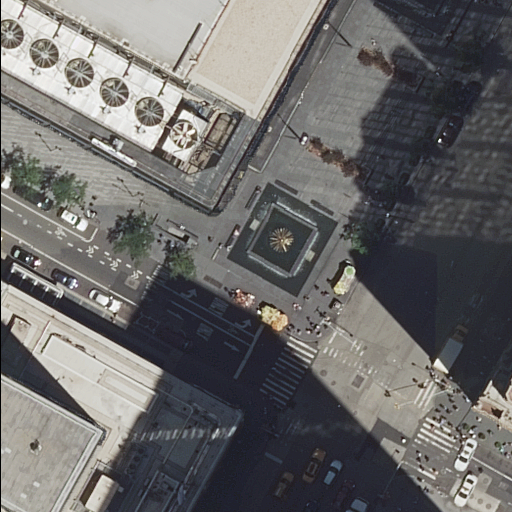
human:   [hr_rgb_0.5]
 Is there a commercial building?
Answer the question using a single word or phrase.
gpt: yes

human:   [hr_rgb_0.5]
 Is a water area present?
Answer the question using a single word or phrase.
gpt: yes

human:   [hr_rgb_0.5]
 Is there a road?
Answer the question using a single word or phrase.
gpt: yes

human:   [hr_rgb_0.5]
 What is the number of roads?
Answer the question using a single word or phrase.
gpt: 3

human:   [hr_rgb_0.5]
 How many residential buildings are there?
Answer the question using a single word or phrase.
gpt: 2

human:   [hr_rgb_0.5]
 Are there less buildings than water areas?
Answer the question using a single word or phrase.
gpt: no

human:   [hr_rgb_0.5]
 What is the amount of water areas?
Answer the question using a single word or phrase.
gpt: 2

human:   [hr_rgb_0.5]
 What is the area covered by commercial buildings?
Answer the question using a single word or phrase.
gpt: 1847m2

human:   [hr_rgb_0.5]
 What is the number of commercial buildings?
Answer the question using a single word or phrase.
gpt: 1

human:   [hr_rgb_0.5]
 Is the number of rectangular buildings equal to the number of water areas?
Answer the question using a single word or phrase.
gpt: no

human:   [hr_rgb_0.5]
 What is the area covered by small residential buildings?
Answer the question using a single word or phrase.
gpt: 3m2

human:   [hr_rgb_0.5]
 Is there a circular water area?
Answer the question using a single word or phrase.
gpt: no

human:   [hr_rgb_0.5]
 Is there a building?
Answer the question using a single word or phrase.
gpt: yes

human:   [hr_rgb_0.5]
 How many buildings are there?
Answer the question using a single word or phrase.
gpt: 3

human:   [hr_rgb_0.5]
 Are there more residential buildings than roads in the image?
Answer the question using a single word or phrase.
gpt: no

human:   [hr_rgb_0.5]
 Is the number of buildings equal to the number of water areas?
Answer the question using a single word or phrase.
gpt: no

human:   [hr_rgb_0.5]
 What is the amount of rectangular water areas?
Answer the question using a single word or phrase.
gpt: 2

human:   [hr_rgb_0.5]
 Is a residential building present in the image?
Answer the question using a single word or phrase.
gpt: yes

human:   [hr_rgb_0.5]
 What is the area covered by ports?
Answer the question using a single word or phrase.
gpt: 0m2

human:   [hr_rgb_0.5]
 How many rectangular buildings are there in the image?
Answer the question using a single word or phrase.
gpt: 3

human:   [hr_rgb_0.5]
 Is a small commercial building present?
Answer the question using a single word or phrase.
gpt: no

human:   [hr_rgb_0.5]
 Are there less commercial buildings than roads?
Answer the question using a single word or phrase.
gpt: yes

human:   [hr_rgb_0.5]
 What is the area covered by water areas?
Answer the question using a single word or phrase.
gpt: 319m2

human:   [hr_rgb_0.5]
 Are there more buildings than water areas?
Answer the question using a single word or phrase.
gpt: yes

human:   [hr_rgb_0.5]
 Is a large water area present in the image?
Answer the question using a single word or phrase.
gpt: no

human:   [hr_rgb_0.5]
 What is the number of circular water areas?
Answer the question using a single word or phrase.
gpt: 0

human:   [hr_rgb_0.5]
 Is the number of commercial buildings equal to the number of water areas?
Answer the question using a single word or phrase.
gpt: no

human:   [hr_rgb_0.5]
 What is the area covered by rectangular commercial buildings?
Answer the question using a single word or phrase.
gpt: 1847m2

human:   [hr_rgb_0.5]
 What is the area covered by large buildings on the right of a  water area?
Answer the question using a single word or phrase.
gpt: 0m2

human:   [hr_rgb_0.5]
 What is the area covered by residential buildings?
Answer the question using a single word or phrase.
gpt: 1180m2

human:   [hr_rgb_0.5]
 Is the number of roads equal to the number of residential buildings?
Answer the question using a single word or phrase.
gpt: no

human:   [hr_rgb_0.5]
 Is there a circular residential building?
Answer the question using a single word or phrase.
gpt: no

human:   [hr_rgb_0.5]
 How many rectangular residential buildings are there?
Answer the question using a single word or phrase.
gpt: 2

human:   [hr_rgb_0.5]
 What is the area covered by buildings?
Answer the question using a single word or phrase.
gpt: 3027m2

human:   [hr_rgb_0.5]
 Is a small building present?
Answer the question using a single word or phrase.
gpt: yes

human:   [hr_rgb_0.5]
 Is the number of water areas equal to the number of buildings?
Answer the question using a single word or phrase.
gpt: no

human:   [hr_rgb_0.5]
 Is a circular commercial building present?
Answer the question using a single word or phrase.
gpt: no

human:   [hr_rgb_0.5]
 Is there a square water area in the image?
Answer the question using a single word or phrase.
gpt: no

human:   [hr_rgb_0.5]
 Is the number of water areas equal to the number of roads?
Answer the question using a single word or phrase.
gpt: no

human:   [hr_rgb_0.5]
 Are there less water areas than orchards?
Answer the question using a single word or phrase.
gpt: no

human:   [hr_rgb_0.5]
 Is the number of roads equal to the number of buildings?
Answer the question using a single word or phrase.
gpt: yes

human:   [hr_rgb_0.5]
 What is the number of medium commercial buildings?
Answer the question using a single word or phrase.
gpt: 0

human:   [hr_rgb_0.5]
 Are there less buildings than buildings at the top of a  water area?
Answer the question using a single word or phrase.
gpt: no

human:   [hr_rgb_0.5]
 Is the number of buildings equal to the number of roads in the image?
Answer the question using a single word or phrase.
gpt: yes

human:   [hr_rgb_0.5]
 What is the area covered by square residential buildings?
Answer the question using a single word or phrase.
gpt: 0m2

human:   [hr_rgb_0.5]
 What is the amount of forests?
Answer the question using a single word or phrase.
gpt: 0

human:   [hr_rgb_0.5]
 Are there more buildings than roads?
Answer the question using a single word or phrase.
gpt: no

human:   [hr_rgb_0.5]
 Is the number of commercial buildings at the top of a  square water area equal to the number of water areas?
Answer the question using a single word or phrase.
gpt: no

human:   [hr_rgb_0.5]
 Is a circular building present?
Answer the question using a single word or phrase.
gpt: no

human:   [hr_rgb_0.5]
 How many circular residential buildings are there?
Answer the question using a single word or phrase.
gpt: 0

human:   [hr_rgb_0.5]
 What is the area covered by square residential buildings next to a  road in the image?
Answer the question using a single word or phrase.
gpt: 0m2

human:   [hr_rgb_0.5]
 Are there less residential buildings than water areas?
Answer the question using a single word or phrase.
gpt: no

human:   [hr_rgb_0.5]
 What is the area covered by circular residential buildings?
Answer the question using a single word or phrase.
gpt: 0m2

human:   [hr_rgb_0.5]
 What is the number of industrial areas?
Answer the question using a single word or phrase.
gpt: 0

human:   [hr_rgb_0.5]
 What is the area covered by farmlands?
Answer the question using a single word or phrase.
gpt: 0m2

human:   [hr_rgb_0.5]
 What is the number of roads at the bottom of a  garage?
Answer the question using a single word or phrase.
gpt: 0

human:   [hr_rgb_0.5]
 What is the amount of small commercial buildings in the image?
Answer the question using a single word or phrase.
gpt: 0

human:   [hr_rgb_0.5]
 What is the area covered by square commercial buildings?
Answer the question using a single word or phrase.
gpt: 0m2

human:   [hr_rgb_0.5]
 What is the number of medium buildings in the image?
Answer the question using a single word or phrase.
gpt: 0

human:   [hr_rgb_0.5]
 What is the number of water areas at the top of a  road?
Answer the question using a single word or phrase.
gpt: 2

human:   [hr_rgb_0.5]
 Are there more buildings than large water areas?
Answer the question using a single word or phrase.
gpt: yes

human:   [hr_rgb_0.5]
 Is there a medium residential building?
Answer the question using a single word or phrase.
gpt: no

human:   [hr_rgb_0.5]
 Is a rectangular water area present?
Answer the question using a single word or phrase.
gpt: yes

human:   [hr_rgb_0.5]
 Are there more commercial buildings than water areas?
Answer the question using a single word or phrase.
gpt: no